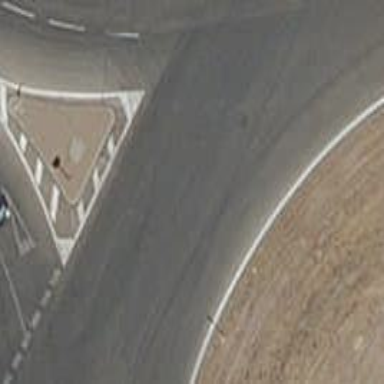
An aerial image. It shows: Primary highway intersecting roundabout.